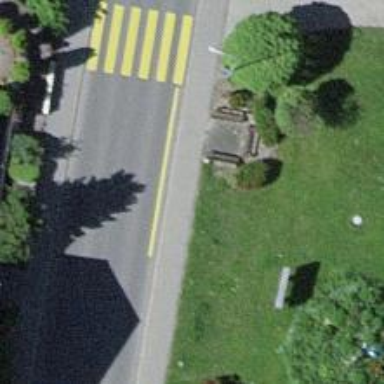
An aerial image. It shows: Brown bench.